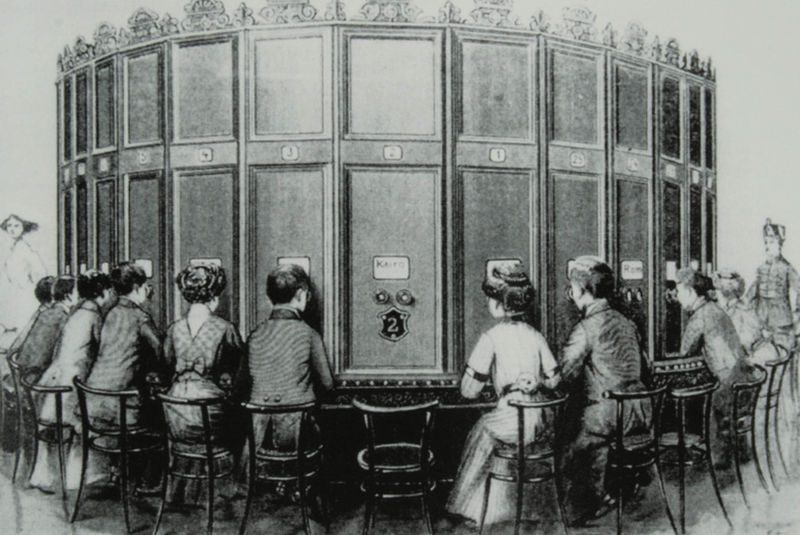
Titel: Kaiser-Panorama
Schlagwörter: mann, frauen, sitzen, frau, kleid, männer, rücken, stuhl, stühle, wand, schauen, kreis, rund, grafik, sprechen, druck, stich, löcher, zahl, gucken, schaukasten